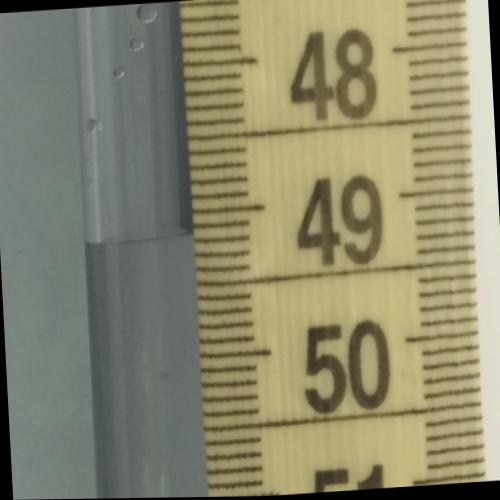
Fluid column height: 49.2 cm